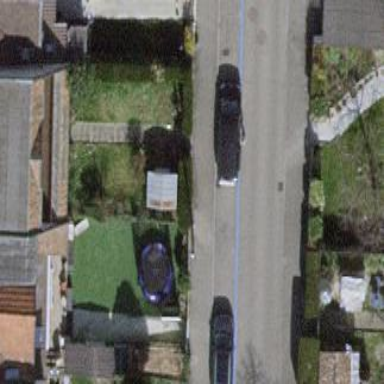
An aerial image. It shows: Garden enclosed by fence.